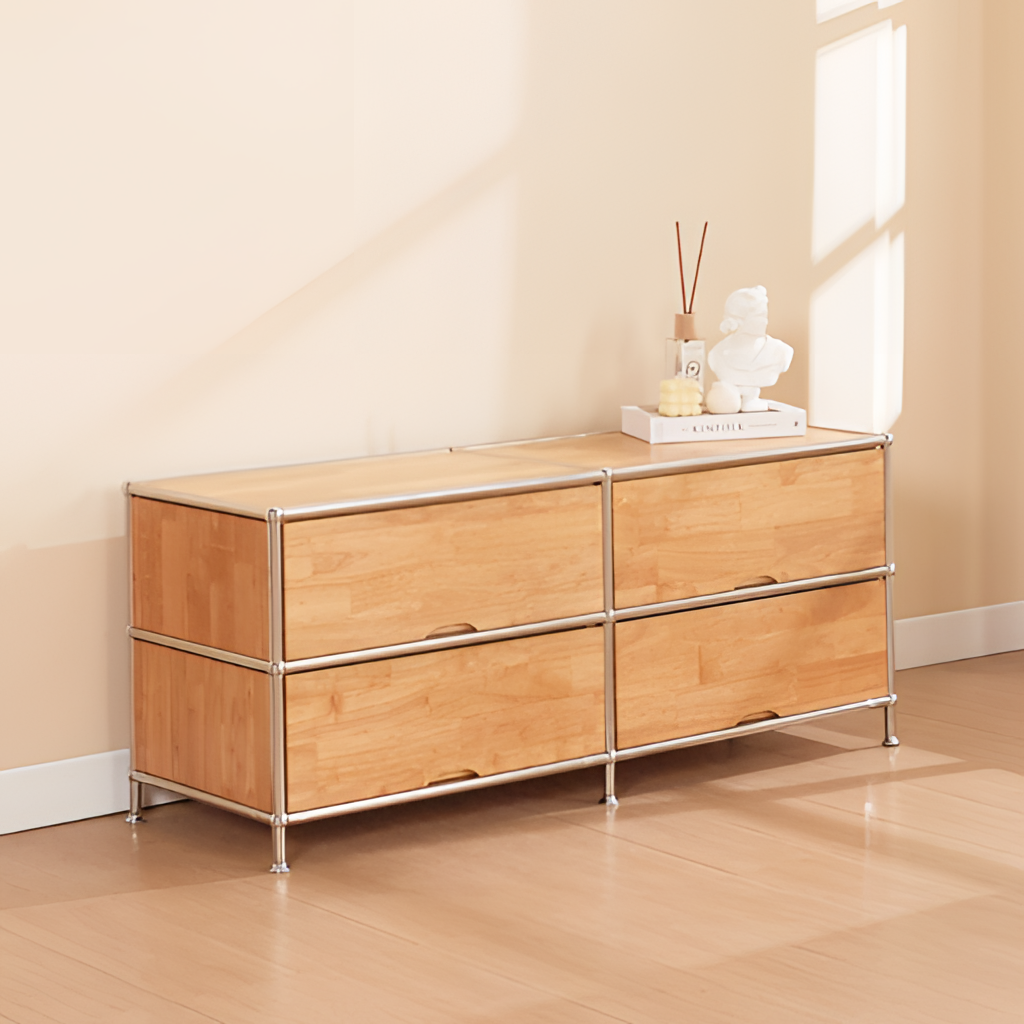
living room, wood dresser, minimalist, beige paint wallpaper, with solid pattern, wood flooring, with plank pattern